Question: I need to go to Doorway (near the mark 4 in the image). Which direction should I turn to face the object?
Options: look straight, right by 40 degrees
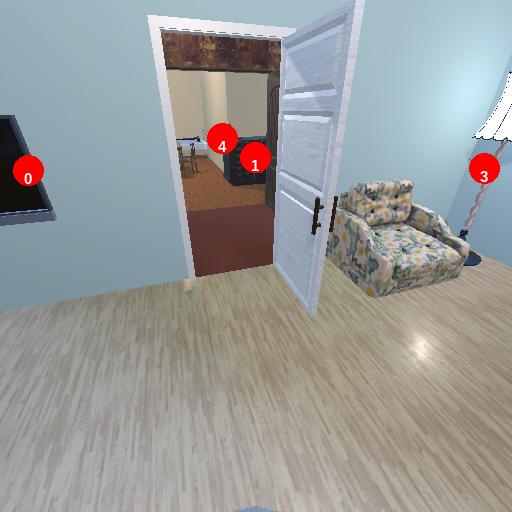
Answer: look straight